Question: Heyoh SO,
I have a temperature widget to implement on a project I am working on.
Nothing is specially difficult, I've got a free API to retrieve the datas that I need ect.
BUT, the lovely designer who works with me would have a color feature for which I've got no good idea to start with...
He would to define a background-color depending on the current weather temperature.

I mean if the temperature is cold, like -20, the background color should be blue / violet / any cold color; and when it's warm, like 25, it should have a hot background-color like orange / red.
I think I could easily work with an array of "temperature steps", but I would prefer to work with a function that could define the color depending of the temperature. I know it's strange, I don't know if there is an algorithm to define a color by it's temperature color...
This article is helpfull <URL> but quite complicated, if someone has any idea, even for a beginning, I am very interested !
I saw this thread:
<URL>
But I'm not using C# and I don't want to, so if there is a solution in JavaScript, it would be perfect. I can eventually work with PHP or NodeJS if there is a server-side need.
:
Finally, I didn't have the choice to use a real colors gradient array, because of the graphic needs.
But I still had to mix the colors of the closest steps depending of the temperature !
I wrote a small JS library to do that, that you will be able to find on GitHub soon, I'll post the link here.
You can find it here:
<URL>
<URL>
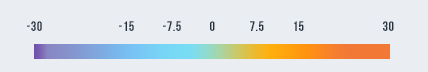
Answer: I recently had this conundrum with using time data to display the colors of the sky that that time would correspond to. It's tough, Here are three ways I explored:
1) The bad-ass way: Make a function for your R, G, B channels separately that would accept an x-intercept of your temperature, and spit out a y-intercept for your Red channel, Blue channel and Green channel over the range of temperatures and corresponding colors you have. To make this I would reverse engineer it by sampling along the color range for some major division of the temperatures and plotting as many points as you can and then drawing a 6th degree polynomial through the points for each of the channels. You would get a function which could accept a temperature value and combine 3 outputs for the R, G, and B channels of an RGB color for alpha 1. Should work, haven't tested it though and am not willing to haha
2) Make a background class for each of the major colors (you decided whether this is 5 or 50 colors) and toggle between them with an alpha blend. This is what I ended up using for my issue.
'''
if(temp > 0 && temp <= 5)
{
greenBackground.alpha == 1
yellowBakckground.alpha == (temp/5)
}
else if(temp > 5 && temp <= 10)
'''
etc...
So if your temp was 2.5 then it would be 50% mix of yellow and green
I was able to implement this option in 1 night and the result looks great! It's time consuming, but do-able and not as messy as you might think.
3) Make and store an array with RGB colors sampled from your gradient against all the possible integers (there aren't many between -30 and 30) and round the API's data to integer values if needed. That would be the simplest I suppose. Definitely not as cool as Option 1 though :)
Good luck!